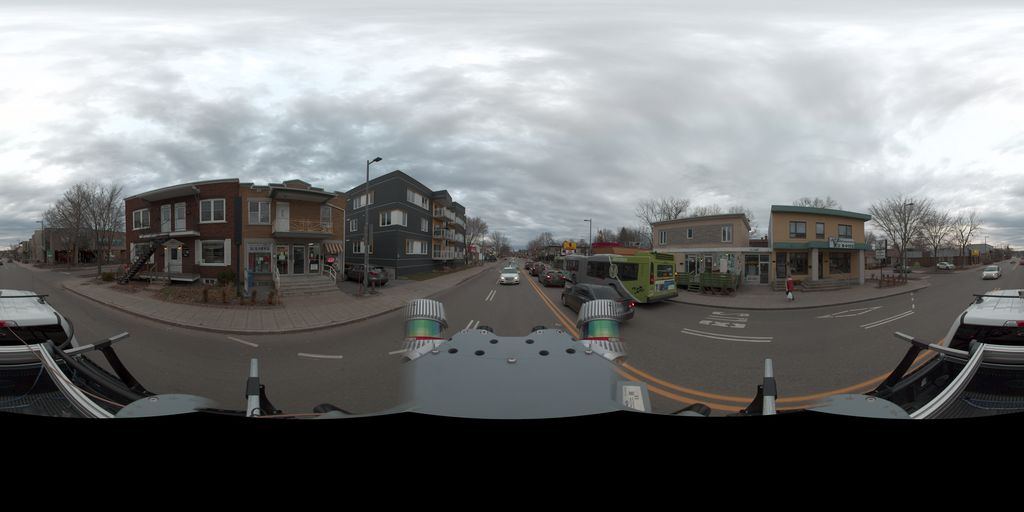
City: quebec_city